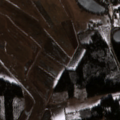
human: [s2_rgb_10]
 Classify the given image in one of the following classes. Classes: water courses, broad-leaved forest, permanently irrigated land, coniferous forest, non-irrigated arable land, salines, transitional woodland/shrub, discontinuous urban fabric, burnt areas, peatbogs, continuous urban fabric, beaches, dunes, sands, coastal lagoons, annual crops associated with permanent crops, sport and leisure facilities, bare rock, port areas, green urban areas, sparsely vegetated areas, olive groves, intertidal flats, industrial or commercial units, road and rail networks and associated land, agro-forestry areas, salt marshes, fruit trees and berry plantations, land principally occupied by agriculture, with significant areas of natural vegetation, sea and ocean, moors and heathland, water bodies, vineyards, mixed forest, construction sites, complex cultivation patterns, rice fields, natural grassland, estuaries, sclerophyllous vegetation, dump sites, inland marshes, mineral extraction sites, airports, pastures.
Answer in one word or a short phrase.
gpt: non-irrigated arable land, pastures, land principally occupied by agriculture, with significant areas of natural vegetation, mixed forest